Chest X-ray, PA view. Patient: 52 years old, sex M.
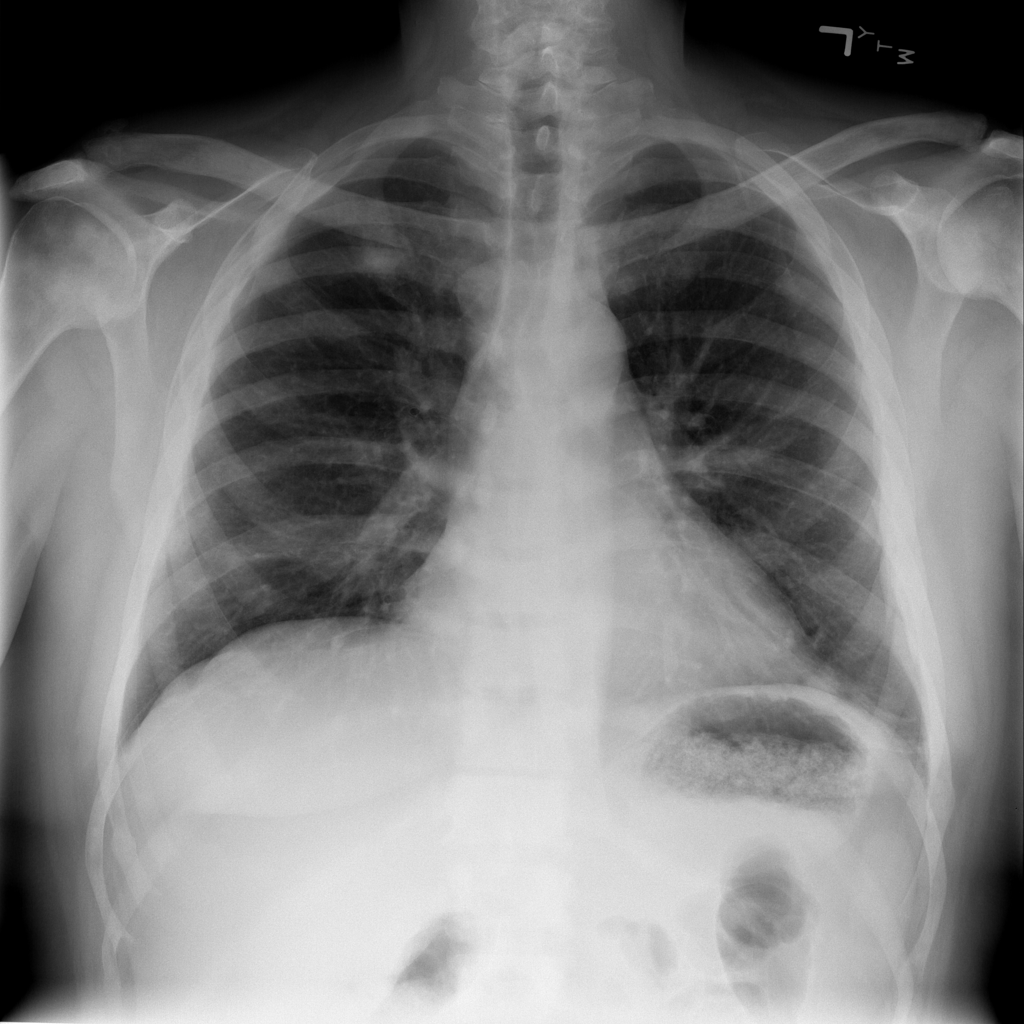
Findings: No Finding